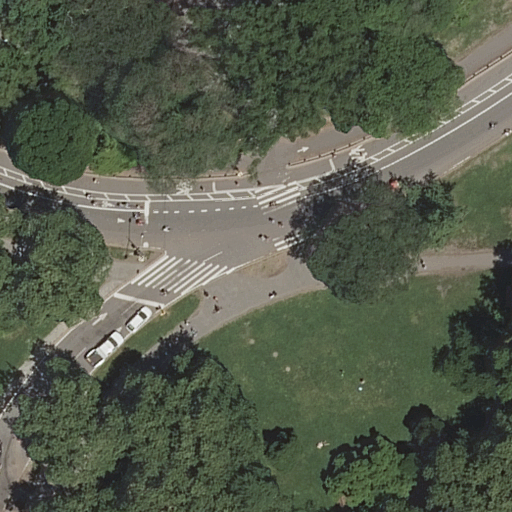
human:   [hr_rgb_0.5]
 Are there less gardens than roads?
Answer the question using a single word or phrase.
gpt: yes

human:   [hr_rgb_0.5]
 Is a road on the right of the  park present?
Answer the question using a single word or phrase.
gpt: yes

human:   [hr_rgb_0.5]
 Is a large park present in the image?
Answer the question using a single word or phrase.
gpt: yes

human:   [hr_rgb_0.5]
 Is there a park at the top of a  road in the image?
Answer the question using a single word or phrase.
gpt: no

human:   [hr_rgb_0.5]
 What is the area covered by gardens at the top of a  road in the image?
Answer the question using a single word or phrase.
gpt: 564m2

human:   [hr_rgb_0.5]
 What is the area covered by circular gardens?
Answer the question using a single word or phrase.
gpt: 0m2

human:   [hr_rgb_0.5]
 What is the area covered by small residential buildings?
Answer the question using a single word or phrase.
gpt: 0m2

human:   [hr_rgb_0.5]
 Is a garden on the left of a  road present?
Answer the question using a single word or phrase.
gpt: yes

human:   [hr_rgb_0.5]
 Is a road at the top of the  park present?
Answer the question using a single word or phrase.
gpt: yes

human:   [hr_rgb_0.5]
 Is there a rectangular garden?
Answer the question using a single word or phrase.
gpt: no

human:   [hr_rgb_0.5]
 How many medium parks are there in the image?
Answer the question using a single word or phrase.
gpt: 0

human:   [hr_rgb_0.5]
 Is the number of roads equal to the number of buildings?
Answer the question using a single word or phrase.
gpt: no

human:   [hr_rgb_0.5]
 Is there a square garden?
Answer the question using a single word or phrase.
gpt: no

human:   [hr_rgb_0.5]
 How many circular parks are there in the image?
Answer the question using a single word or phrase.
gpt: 0

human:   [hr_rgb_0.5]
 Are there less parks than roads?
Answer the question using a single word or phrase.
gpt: yes

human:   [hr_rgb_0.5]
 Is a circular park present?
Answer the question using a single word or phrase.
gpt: no

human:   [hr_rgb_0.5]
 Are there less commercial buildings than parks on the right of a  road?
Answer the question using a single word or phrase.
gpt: no

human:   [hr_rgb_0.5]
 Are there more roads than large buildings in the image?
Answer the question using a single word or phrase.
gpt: yes

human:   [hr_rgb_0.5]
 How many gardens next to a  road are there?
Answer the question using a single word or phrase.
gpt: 1

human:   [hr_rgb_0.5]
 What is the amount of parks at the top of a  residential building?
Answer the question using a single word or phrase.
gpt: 0

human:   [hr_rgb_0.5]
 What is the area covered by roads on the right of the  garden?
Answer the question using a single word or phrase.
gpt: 0m2

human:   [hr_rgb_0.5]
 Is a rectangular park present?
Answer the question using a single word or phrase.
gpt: yes

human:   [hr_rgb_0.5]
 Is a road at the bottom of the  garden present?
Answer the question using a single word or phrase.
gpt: yes

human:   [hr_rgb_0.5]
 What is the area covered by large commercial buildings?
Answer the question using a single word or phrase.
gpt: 0m2

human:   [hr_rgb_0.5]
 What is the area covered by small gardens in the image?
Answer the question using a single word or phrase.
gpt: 0m2

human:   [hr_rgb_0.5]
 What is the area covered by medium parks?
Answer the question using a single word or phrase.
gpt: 0m2

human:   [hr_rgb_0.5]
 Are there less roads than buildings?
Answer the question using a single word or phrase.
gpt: no

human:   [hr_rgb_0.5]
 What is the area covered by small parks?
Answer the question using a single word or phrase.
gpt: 0m2

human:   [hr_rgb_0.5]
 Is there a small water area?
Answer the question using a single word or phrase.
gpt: no

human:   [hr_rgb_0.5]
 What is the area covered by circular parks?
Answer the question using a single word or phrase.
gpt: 0m2

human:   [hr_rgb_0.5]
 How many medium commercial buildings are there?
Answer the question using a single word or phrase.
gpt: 0

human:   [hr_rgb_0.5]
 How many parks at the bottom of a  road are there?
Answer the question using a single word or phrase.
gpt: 1

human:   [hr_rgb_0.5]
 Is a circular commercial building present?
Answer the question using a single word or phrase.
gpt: no

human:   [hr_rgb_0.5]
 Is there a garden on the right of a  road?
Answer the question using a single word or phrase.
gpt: no

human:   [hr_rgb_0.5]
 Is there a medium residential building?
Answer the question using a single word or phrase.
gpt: no

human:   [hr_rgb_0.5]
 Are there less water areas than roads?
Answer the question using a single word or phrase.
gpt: yes